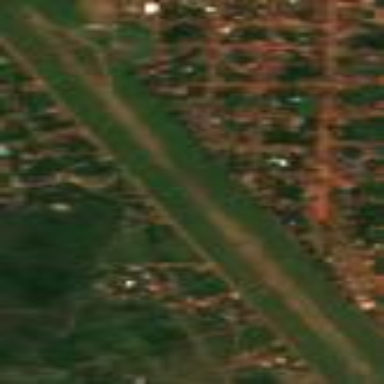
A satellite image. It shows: Runway at airport.